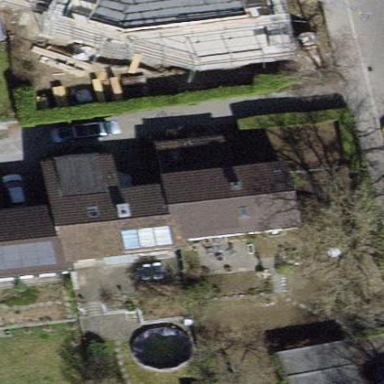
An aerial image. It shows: Building with tile roof.